Question: I'm creating a UserControl component of type DataVisualization.Chart. I'm building component based on the example of url: <URL>. This chart will generate charts of the type chosen as either columns, bars, lines, Pie ... In the construction of the component, i'm inserting the Data Source than is passed through another View. So far so good. The chart for all types are generated normally.
What I need to do now are 3 modifications in the component. But I can't find a way to resolve these modifications:
- - -

PS: the last is the .
Does anyone know how I can stylize these graphs and tooltip?
Best regards,
Gustavo
Edit: Here's my UserControl Chart:
'''
<UserControl x:Class="Library.Core.GUI.WPF.Controls.ChartUCControl"
xmlns="http://schemas.microsoft.com/winfx/2006/xaml/presentation"
xmlns:x="http://schemas.microsoft.com/winfx/2006/xaml"
xmlns:mc="http://schemas.openxmlformats.org/markup-compatibility/2006"
xmlns:d="http://schemas.microsoft.com/expression/blend/2008"
xmlns:ct="clr-namespace:Library.Core.GUI.WPF.Controls"
xmlns:chart="clr-namespace:System.Windows.Controls.DataVisualization.Charting;assembly=System.Windows.Controls.DataVisualization.Toolkit"
xmlns:sys="clr-namespace:System;assembly=mscorlib"
mc:Ignorable="d"
x:Name="ChartUCControl1">
<UserControl.Resources>
<Style TargetType="chart:ColumnDataPoint">
<Setter Property="Template">
<Setter.Value>
<ControlTemplate TargetType="{x:Type chart:ColumnDataPoint}">
<!--<Border BorderThickness="0" Background="Red" ToolTip="asdfasdf"/>-->
<Rectangle>
<Rectangle.Fill>
<LinearGradientBrush>
<GradientStop Color="Black" Offset="0"/>
<GradientStop Color="White" Offset="1"/>
</LinearGradientBrush>
</Rectangle.Fill>
</Rectangle>
</ControlTemplate>
</Setter.Value>
</Setter>
</Style>
</UserControl.Resources>
<Grid>
<Grid.RowDefinitions>
<RowDefinition Height="*"/>
<RowDefinition Height="auto"/>
</Grid.RowDefinitions>
<Grid>
<Grid.RowDefinitions>
<RowDefinition Height="*"/>
</Grid.RowDefinitions>
<ScrollViewer VerticalAlignment="Stretch" HorizontalAlignment="Stretch" Width="auto"
HorizontalScrollBarVisibility="Auto" VerticalScrollBarVisibility="Auto" >
<chart:Chart Name="chartView" Grid.Row="0" Title="{Binding TitleGraphic, Mode=TwoWay, ElementName=ChartUCControl1, UpdateSourceTrigger=PropertyChanged}"
ScrollViewer.HorizontalScrollBarVisibility="Auto"
ScrollViewer.VerticalScrollBarVisibility="Auto"
ScrollViewer.IsDeferredScrollingEnabled="True"
Width="{Binding WidthScrollViewer, Mode=TwoWay, ElementName=ChartUCControl1, UpdateSourceTrigger=PropertyChanged}"
MinWidth="{Binding MinWidthScrollViewer, Mode=TwoWay, ElementName=ChartUCControl1, UpdateSourceTrigger=PropertyChanged}"
HorizontalAlignment="{Binding HorizontalAlignmentGraphic, Mode=TwoWay, ElementName=ChartUCControl1, UpdateSourceTrigger=PropertyChanged}" >
<chart:Chart.Series>
<chart:ColumnSeries >
<ToolTipService.ToolTip>
<ContentControl Content="asdclfkj"/>
</ToolTipService.ToolTip>
<chart:ColumnSeries.IndependentAxis>
<chart:CategoryAxis Orientation="X" Visibility="Visible" Height="0"/>
</chart:ColumnSeries.IndependentAxis>
</chart:ColumnSeries>
</chart:Chart.Series>
<!--<ToolTipService.ToolTip>
<ContentControl Content="{TemplateBinding IndependentValue}" />
</ToolTipService.ToolTip>-->
<!--PreviewMouseMove="chartView_PreviewMouseMove"-->
<!--<chart:Chart.Series>
<chart:ColumnSeries>
<chart:DataPointSeries.DataPointStyle>
<Style TargetType="chart:ColumnDataPoint">
<Setter Property="Template">
<Setter.Value>
<ControlTemplate TargetType="{x:Type chart:ColumnDataPoint}">
<Border BorderBrush="Black" >
<ToolTipService.ToolTip>
<ContentControl Content="{Binding ToolTip}"/>
</ToolTipService.ToolTip>
<Border BorderBrush="Black" BorderThickness="1"/>
<ToolTipService.ToolTip>
<ContentControl Content="ascldfkj"/>
</ToolTipService.ToolTip>
</Border>
<ToolTip Content="clkjasf"/>
<Rectangle>
<Rectangle.Fill>
<SolidColorBrush Color="Blue"/>
</Rectangle.Fill>
</Rectangle>
</ControlTemplate>
</Setter.Value>
</Setter>
</Style>
</chart:DataPointSeries.DataPointStyle>
</chart:ColumnSeries>
</chart:Chart.Series>-->
<!--<Style TargetType="{x:Type chart:ColumnDataPoint}">
<Setter Property="Background" Value="Orange" />
<Setter Property="BorderBrush" Value="Black" />
<Setter Property="BorderThickness" Value="1" />
<Setter Property="IsTabStop" Value="False" />
<Setter Property="Template">
<Setter.Value>
<ControlTemplate TargetType="{x:Type chart:ColumnSeries}">
<Border BorderBrush="Azure" BorderThickness="10" Opacity="10" x:Name="Root">
<Grid Background="Black">
<Rectangle>
<Rectangle.Fill>
<LinearGradientBrush>
<GradientStop Color="Black" Offset="0" />
<GradientStop Color="Black" Offset="1" />
</LinearGradientBrush>
</Rectangle.Fill>
</Rectangle>
<Border BorderBrush="#ccffffff" BorderThickness="1">
<Border BorderBrush="#77ffffff" BorderThickness="1" />
</Border>
<Rectangle x:Name="SelectionHighlight" Fill="Red" Opacity="0" />
<Rectangle x:Name="MouseOverHighlight" Fill="White" Opacity="0" />
</Grid>
<ToolTipService.ToolTip>
<ContentControl Content="as" />
</ToolTipService.ToolTip>
</Border>
</ControlTemplate>
</Setter.Value>
</Setter>
</Style>-->
<!--<ToolTipService.ToolTip>
<ContentControl Content="{Binding Identificacao}"/>
</ToolTipService.ToolTip>-->
<!--<Grid>
<Rectangle>
<Rectangle.Fill>
<LinearGradientBrush>
<GradientStop Color="Blue" Offset="0"/>
<GradientStop Color="Black" Offset="1"/>
</LinearGradientBrush>
</Rectangle.Fill>
</Rectangle>
</Grid>-->
<chart:Chart.Axes>
<chart:LinearAxis Orientation="X" Interval="{Binding IntervalAxis, ElementName=ChartUCControl1, Mode=TwoWay}"
MouseEnter="chartView_PreviewMouseMove"
Maximum="{Binding MaximumAxis, ElementName=ChartUCControl1, Mode=TwoWay}"/>
<!-- This section configures labels of X Orientation -->
<chart:CategoryAxis Orientation="X" Visibility="Hidden"/>
</chart:Chart.Axes>
<chart:Chart.LegendStyle>
<Style TargetType="Control">
<Setter Property="Width" Value="0"/>
<Setter Property="Height" Value="0"/>
</Style>
</chart:Chart.LegendStyle>
<chart:Chart.PlotAreaStyle>
<Style TargetType="Grid">
<Setter Property="Background" Value="Transparent"/>
<!--<Setter Property="ToolTip" Value="{x:Null}"/>-->
</Style>
</chart:Chart.PlotAreaStyle>
</chart:Chart>
</ScrollViewer>
</Grid>
</Grid>
</UserControl>
'''
of need to look my code-behind:
'''
namespace Library.Core.GUI.WPF.Controls
{
public partial class ChartUCControl : UserControl, INotifyPropertyChanged
{
#region Constructors
public ChartUCControl()
{
InitializeComponent();
}
#endregion
#region ChartType Property
public static ChartTypes GetChartType(DependencyObject d)
{
return (ChartTypes)d.GetValue(ChartTypeProperty);
}
public static void SetChartType(DependencyObject d, ChartTypes value)
{
d.SetValue(ChartTypeProperty, value);
}
public static readonly DependencyProperty ChartTypeProperty =
DependencyProperty.RegisterAttached(
"ChartType",
typeof(ChartTypes),
typeof(ChartUCControl),
new FrameworkPropertyMetadata(ChartTypeChangedCallback)
);
private static void ChartTypeChangedCallback(DependencyObject d, DependencyPropertyChangedEventArgs e)
{
Chart instance = (d as Chart);
if (instance.IsNull())
return;
SetChartType(d, (ChartTypes)e.NewValue);
ChartUCControl instance2 = (d as ChartUCControl);
}
private ChartTypes chartType;
public ChartTypes ChartType
{
get { return chartType; }
set { chartType = value; }
}
#endregion
#region ChartAreaSelected Property
public static readonly DependencyProperty ChartAreaProperty =
DependencyProperty.RegisterAttached(
"ChartArea",
typeof(Boolean),
typeof(ChartUCControl),
new FrameworkPropertyMetadata(ChartAreaChangedCallback));
private static void ChartAreaChangedCallback(DependencyObject d, DependencyPropertyChangedEventArgs e)
{
ChartUCControl instance = (d as ChartUCControl);
if (instance.IsNull())
return;
instance.ChartArea = (Boolean)e.NewValue;
}
private Boolean chartArea;
public Boolean ChartArea
{
get { return chartArea; }
set
{
chartArea = value;
if (value)
{
cmbChart.SelectedItem = ChartTypes.Area;
DoRenderizeGraphic();
}
}
}
#endregion
#region ChartBarSelected Property
public static readonly DependencyProperty ChartBarProperty =
DependencyProperty.RegisterAttached(
"ChartBar",
typeof(Boolean),
typeof(ChartUCControl),
new FrameworkPropertyMetadata(ChartBarChangedCallback));
private static void ChartBarChangedCallback(DependencyObject d, DependencyPropertyChangedEventArgs e)
{
ChartUCControl instance = (d as ChartUCControl);
if (instance.IsNull())
return;
instance.ChartBar = (Boolean)e.NewValue;
}
private Boolean chartBar;
public Boolean ChartBar
{
get { return chartBar; }
set
{
chartBar = value;
if (value)
{
cmbChart.SelectedItem = ChartTypes.Bar;
DoRenderizeGraphic();
}
}
}
#endregion
#region ChartColumnSelected Property
public static readonly DependencyProperty ChartColumnProperty =
DependencyProperty.RegisterAttached(
"ChartColumn",
typeof(Boolean),
typeof(ChartUCControl),
new FrameworkPropertyMetadata(ChartColumnChangedCallback)
);
private static void ChartColumnChangedCallback(DependencyObject d, DependencyPropertyChangedEventArgs e)
{
ChartUCControl instance = (d as ChartUCControl);
if (instance.IsNull())
return;
instance.ChartColumn = (Boolean)e.NewValue;
}
private Boolean chartColumn;
public Boolean ChartColumn
{
get { return chartColumn; }
set
{
chartColumn = value;
if (value)
{
cmbChart.SelectedItem = ChartTypes.Columns;
DoRenderizeGraphic();
}
}
}
#endregion
#region ChartLinesSelected Property
public static readonly DependencyProperty ChartLinesProperty =
DependencyProperty.RegisterAttached(
"ChartLines",
typeof(Boolean),
typeof(ChartUCControl),
new FrameworkPropertyMetadata(ChartLinesChangedCallback));
private static void ChartLinesChangedCallback(DependencyObject d, DependencyPropertyChangedEventArgs e)
{
ChartUCControl instance = (d as ChartUCControl);
if (instance.IsNull())
return;
instance.ChartLines = (Boolean)e.NewValue;
}
private Boolean chartLines;
public Boolean ChartLines
{
get { return chartLines; }
set
{
chartLines = value;
if (value)
{
cmbChart.SelectedItem = ChartTypes.Lines;
DoRenderizeGraphic();
}
}
}
#endregion
#region FieldForIndependentValue Property
/// <summary>
/// String containing list of the only characters allowed, others will be filtered
/// </summary>
public String FieldForIndependentValue
{
get { return (String)GetValue(FieldForIndependentValueProperty); }
set { SetValue(FieldForIndependentValueProperty, value); }
}
public static readonly DependencyProperty FieldForIndependentValueProperty =
DependencyProperty.Register("FieldForIndependentValue", typeof(String), typeof(ChartUCControl));
#endregion
#region FieldForDependentValue Property
/// <summary>
/// String containing list of the only characters allowed, others will be filtered
/// </summary>
public String FieldForDependentValue
{
get { return (String)GetValue(FieldForDependentValueProperty); }
set { SetValue(FieldForDependentValueProperty, value); }
}
public static readonly DependencyProperty FieldForDependentValueProperty =
DependencyProperty.Register("FieldForDependentValue", typeof(String), typeof(ChartUCControl));
#endregion
#region TitleGraphic Property
public String TitleGraphic
{
get { return (String)base.GetValue(TitleGraphicProperty); }
set { base.SetValue(TitleGraphicProperty, value); }
}
public static readonly DependencyProperty TitleGraphicProperty =
DependencyProperty.RegisterAttached(
"TitleGraphic",
typeof(String),
typeof(ChartUCControl),
new FrameworkPropertyMetadata(null)
);
#endregion
#region MinWidthScrollViewer Property
public String MinWidthScrollViewer
{
get { return (String)base.GetValue(MinWidthScrollViewerProperty); }
set { base.SetValue(MinWidthScrollViewerProperty, value); }
}
public static readonly DependencyProperty MinWidthScrollViewerProperty =
DependencyProperty.RegisterAttached(
"MinWidthScrollViewer",
typeof(String),
typeof(ChartUCControl),
new FrameworkPropertyMetadata(null));
#endregion
#region Width ScrollViewer Property
public String WidthScrollViewer
{
get { return (String)base.GetValue(WidthScrollViewerProperty); }
set { base.SetValue(WidthScrollViewerProperty, value); }
}
public static readonly DependencyProperty WidthScrollViewerProperty =
DependencyProperty.RegisterAttached(
"WidthScrollViewer",
typeof(String),
typeof(ChartUCControl),
new FrameworkPropertyMetadata(null)
);
#endregion
#region ItemsSource Property
public IEnumerable ItemsSource
{
get { return (IEnumerable)base.GetValue(ItemsSourceProperty); }
set { base.SetValue(ItemsSourceProperty, value); }
}
public static readonly DependencyProperty ItemsSourceProperty =
DependencyProperty.RegisterAttached(
"ItemsSource",
typeof(IEnumerable),
typeof(ChartUCControl),
new FrameworkPropertyMetadata(null, FrameworkPropertyMetadataOptions.AffectsRender));
#endregion
#region Methods
private void ImageButton_Click_1(object sender, RoutedEventArgs e)
{
DoRenderizeGraphic();
}
public void DoRenderizeGraphic()
{
while (this.chartView.Series.Count() - 1 >= 0)
this.chartView.Series.Remove(this.chartView.Series[0]);
DataPointSeries objChar = null;
if (!cmbChart.SelectedItem.IsNull())
switch ((ChartTypes)cmbChart.SelectedValue)
{
case ChartTypes.Bar:
this.chartView.Series.Add(new BarSeries());
objChar = this.chartView.Series[0] as BarSeries;
break;
case ChartTypes.Columns:
this.chartView.Series.Add(new ColumnSeries());
objChar = this.chartView.Series[0] as ColumnSeries;
break;
case ChartTypes.Pie:
this.chartView.Series.Add(new PieSeries());
objChar = this.chartView.Series[0] as PieSeries;
break;
case ChartTypes.Lines:
this.chartView.Series.Add(new LineSeries());
objChar = this.chartView.Series[0] as LineSeries;
break;
case ChartTypes.Area:
this.chartView.Series.Add(new AreaSeries());
objChar = this.chartView.Series[0] as AreaSeries;
break;
default:
break;
}
if (!objChar.IsNull())
{
objChar.IsSelectionEnabled = true;
objChar.DependentValuePath = FieldForDependentValue;
objChar.IndependentValuePath = FieldForIndependentValue;
objChar.ItemsSource = ItemsSource;
if (this.chartView.Axes.Count > 0
&& (!this.chartView.ActualAxes[0].IsNull() || !this.chartView.ActualAxes[0].DependentAxes.IsNull()))
foreach (var item in this.chartView.ActualAxes[0].DependentAxes)
{
this.chartView.ActualAxes[0].DependentAxes.Remove(item);
}
}
}
#endregion
#region Properties
private String[] chartTypesList;
public String[] ChartTypesList
{
get { return chartTypesList; }
set
{
chartTypesList = value;
OnPropertyChanged("ChartTypesList");
}
}
private String chartTypeSelectedValue;
public String ChartTypeSelectedValue
{
get { return chartTypeSelectedValue; }
set
{
chartTypeSelectedValue = value;
OnPropertyChanged("ChartTypeSelectedValue");
}
}
#endregion
#region INotifyPropertyChanged event and method
public event PropertyChangedEventHandler PropertyChanged;
private void OnPropertyChanged(String info)
{
if (!PropertyChanged.IsNull())
PropertyChanged(this, new PropertyChangedEventArgs(info));
}
#endregion
#region Preview Mouse events
private void chartView_PreviewMouseMove(object sender, System.Windows.Input.MouseEventArgs e)
{
var t = ((e.OriginalSource) as FrameworkElement).DataContext;
if (!t.IsNull() && e.OriginalSource.GetType().Equals(typeof(System.Windows.Shapes.Rectangle)))
{
Object a = null;
foreach (PropertyInfo item in ((e.OriginalSource) as FrameworkElement).DataContext.GetType().GetProperties())
{
a = item.GetValue(((e.OriginalSource) as FrameworkElement).DataContext, null);
break;
}
if (a == null)
a = "";
((FrameworkElement)(e.OriginalSource)).ToolTip = a;
}
}
#endregion
#region ReflectionReturn Seekers
public List<Control> FindAllControls(DependencyObject parent)
{
var list = new List<Control>() { };
for (int i = 0; i < VisualTreeHelper.GetChildrenCount(parent); i++)
{
var child = VisualTreeHelper.GetChild(parent, i);
if (child is Control)
{
list.Add(child as Control);
}
list.AddRange(FindAllControls(child));
}
return list;
}
public IEnumerable<FieldInfo> GetAllFields(Type t)
{
if (t.IsNull())
return Enumerable.Empty<FieldInfo>();
BindingFlags flags = BindingFlags.Public | BindingFlags.NonPublic | BindingFlags.Static | BindingFlags.Instance;
return t.GetFields(flags).Union(GetAllFields(t.BaseType));
}
#endregion
}
#region Enum
public enum ChartTypes
{
Bar,
Columns,
Pie,
Lines,
Area
}
#endregion
}
'''
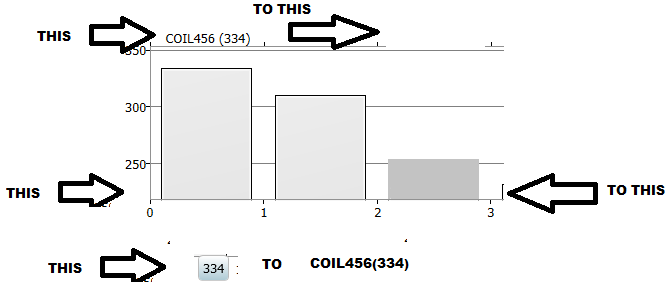
Answer: You can declare tooltips inside the 'ColumnDataPoint' style. The simplest approach would be to add a new property to your model and bind to it.
For example, if the chart item class has 2 properties, add the 3rd property specially for tooltips:
'''
public class ChartItem
{
public string Title { get; set; } // coil456
public double Value { get; set; } // 334
public string TooltipLabel
{
get { return string.Format("{0}({1})", this.Title, this.Value); } // coil456(334)
}
}
'''
Then add a binding to the data point style:
'''
<Style x:Key="ColumnDataPointStyle" TargetType="chart:ColumnDataPoint">
<Setter Property="Template">
<Setter.Value>
<ControlTemplate TargetType="{x:Type chart:ColumnDataPoint}">
<Rectangle ToolTipService.ToolTip="{Binding TooltipLabel}">
<Rectangle.Fill>
<LinearGradientBrush>
<GradientStop Color="Black" Offset="0"/>
<GradientStop Color="White" Offset="1"/>
</LinearGradientBrush>
</Rectangle.Fill>
</Rectangle>
</ControlTemplate>
</Setter.Value>
</Setter>
</Style>
'''
The changed line: 'ToolTipService.ToolTip="{Binding TooltipLabel}"'. I used a simple binding because I bind to the DataContext, not to the template.
Then change your code-behind so that the column series uses the style:
'''
case ChartTypes.Columns:
objChar = new ColumnSeries();
objChar.DataPointStyle = (Style)this.Resources["ColumnDataPointStyle"];
this.chartView.Series.Add(objChar);
break;
'''
Similarly, you can add tooltips to axes by using the 'AxisLabelStyle' property and a style for 'NumericAxisLabel'.
Everything in the same way: add a property to the model and bind to it.
C# model
'''
public class ChartItem
{
public string Title { get; set; }
public double Value { get; set; }
public string TooltipLabel
{
get { return string.Format("{0}({1})", this.Title, this.Value); }
}
public SolidColorBrush ColumnBrush
{
get
{
if (this.Value < 200)
{
return Brushes.Red;
}
else if (this.Value < 350)
{
return Brushes.Yellow;
}
else
{
return Brushes.Green;
}
}
}
}
'''
Template
'''
<Style x:Key="ColumnDataPointStyle" TargetType="chart:ColumnDataPoint">
<Setter Property="Template">
<Setter.Value>
<ControlTemplate TargetType="{x:Type chart:ColumnDataPoint}">
<Rectangle ToolTipService.ToolTip="{Binding TooltipLabel}" Fill="{Binding ColumnBrush}">
</Rectangle>
</ControlTemplate>
</Setter.Value>
</Setter>
</Style>
'''